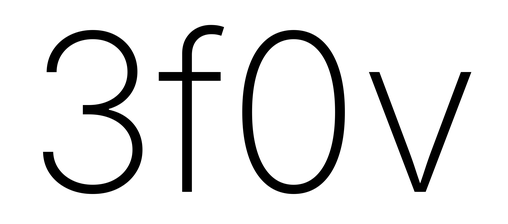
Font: Inter_ExtraLight